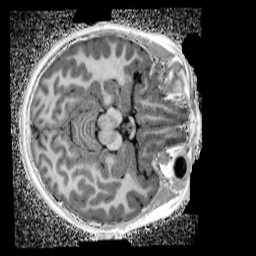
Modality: UNIT1_denoised
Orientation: axial
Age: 11
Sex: female
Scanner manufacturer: siemens
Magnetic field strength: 3 T
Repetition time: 4 s
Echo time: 0.00299 s